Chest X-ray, AP view. Patient: 68 years old, sex F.
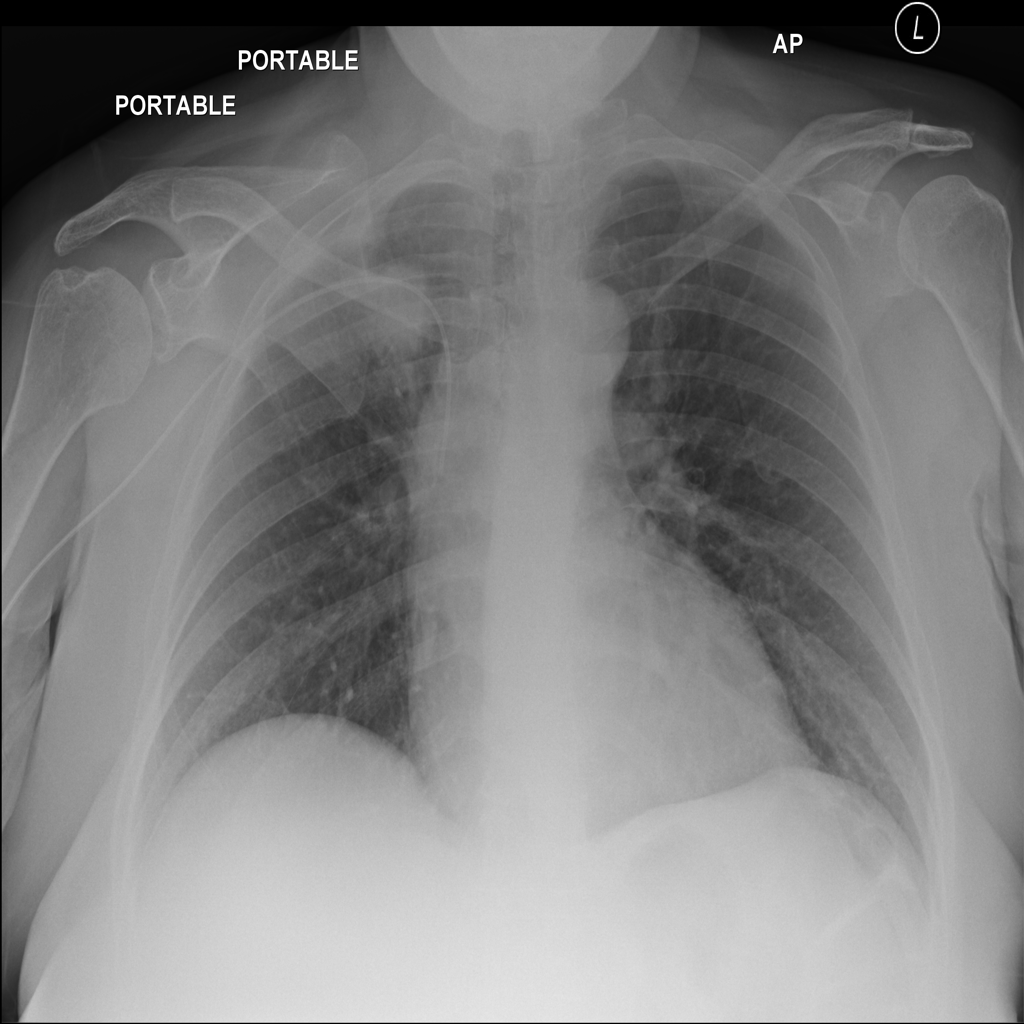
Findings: No Finding